RGB frame:
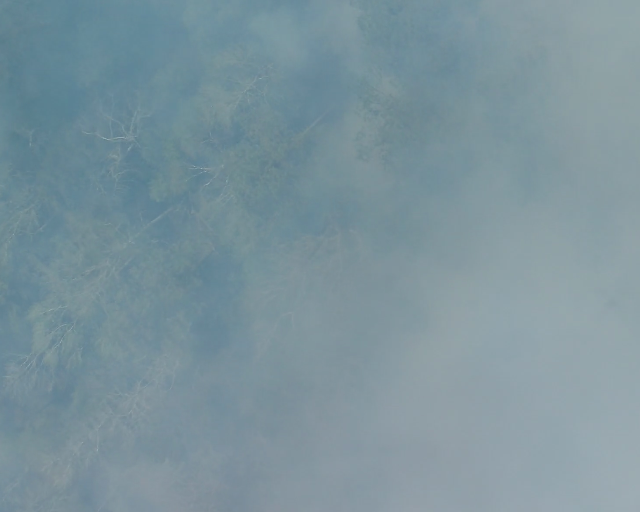
Thermal frame:
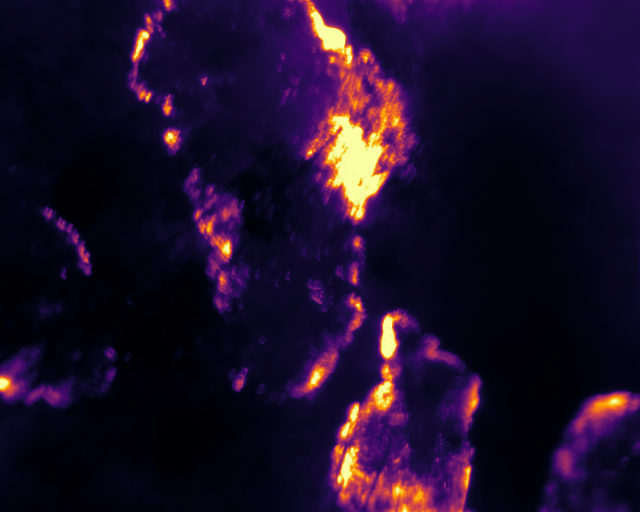
Captured: 2026-02-26 02:31:26
Pixels at or above 80 °C: 23374 (fraction of frame: 0.07133)